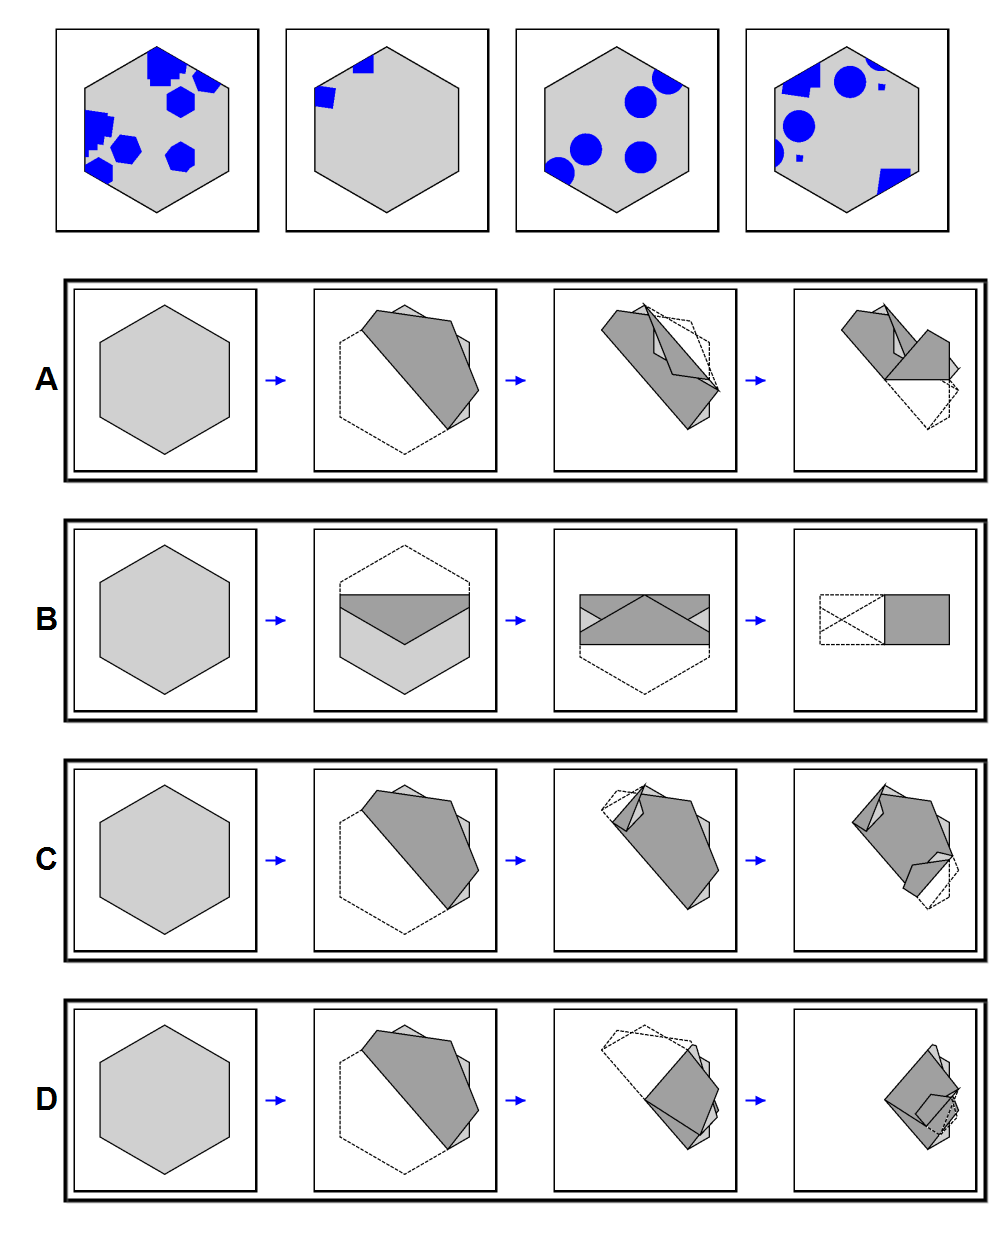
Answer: A